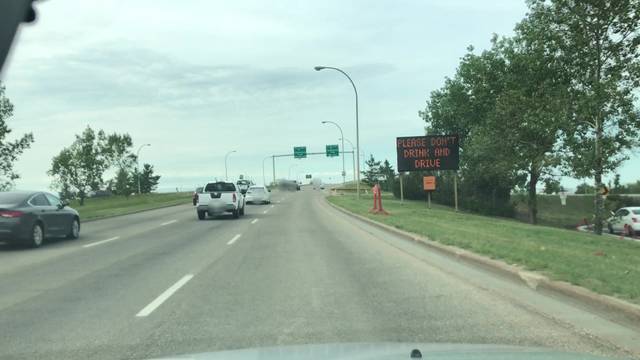
Region: Canada
Coordinates: 53.573, -113.452